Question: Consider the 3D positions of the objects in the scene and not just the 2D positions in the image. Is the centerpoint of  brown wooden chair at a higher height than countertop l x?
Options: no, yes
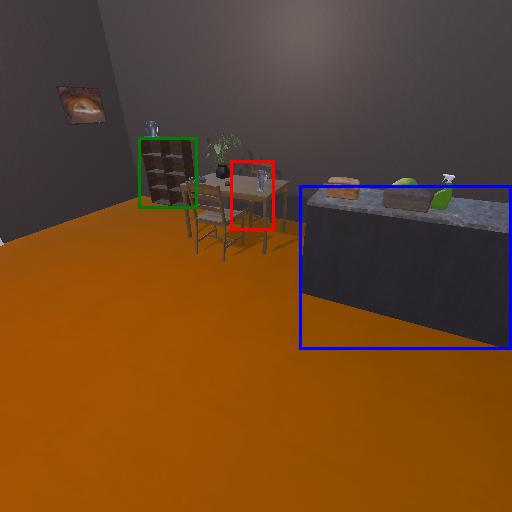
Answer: no